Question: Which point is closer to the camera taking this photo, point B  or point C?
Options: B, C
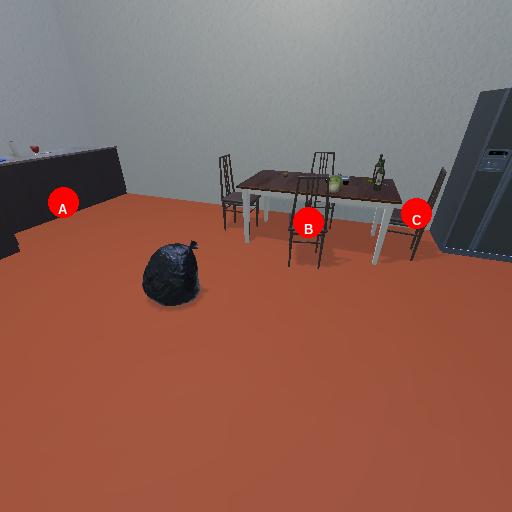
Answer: B